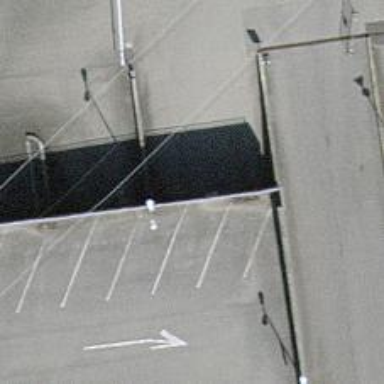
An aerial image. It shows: Road serving as parking aisle.